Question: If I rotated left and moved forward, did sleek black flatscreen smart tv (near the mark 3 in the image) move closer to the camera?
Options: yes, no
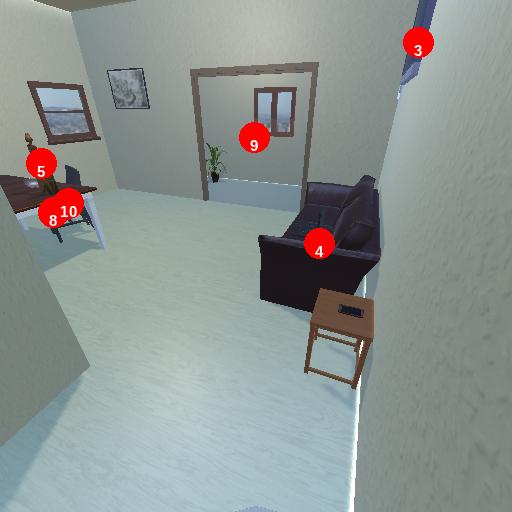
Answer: yes